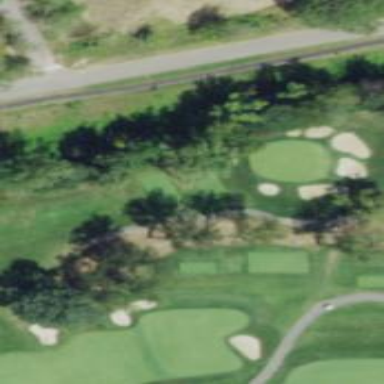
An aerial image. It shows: Footway that serves as golf path.